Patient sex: F
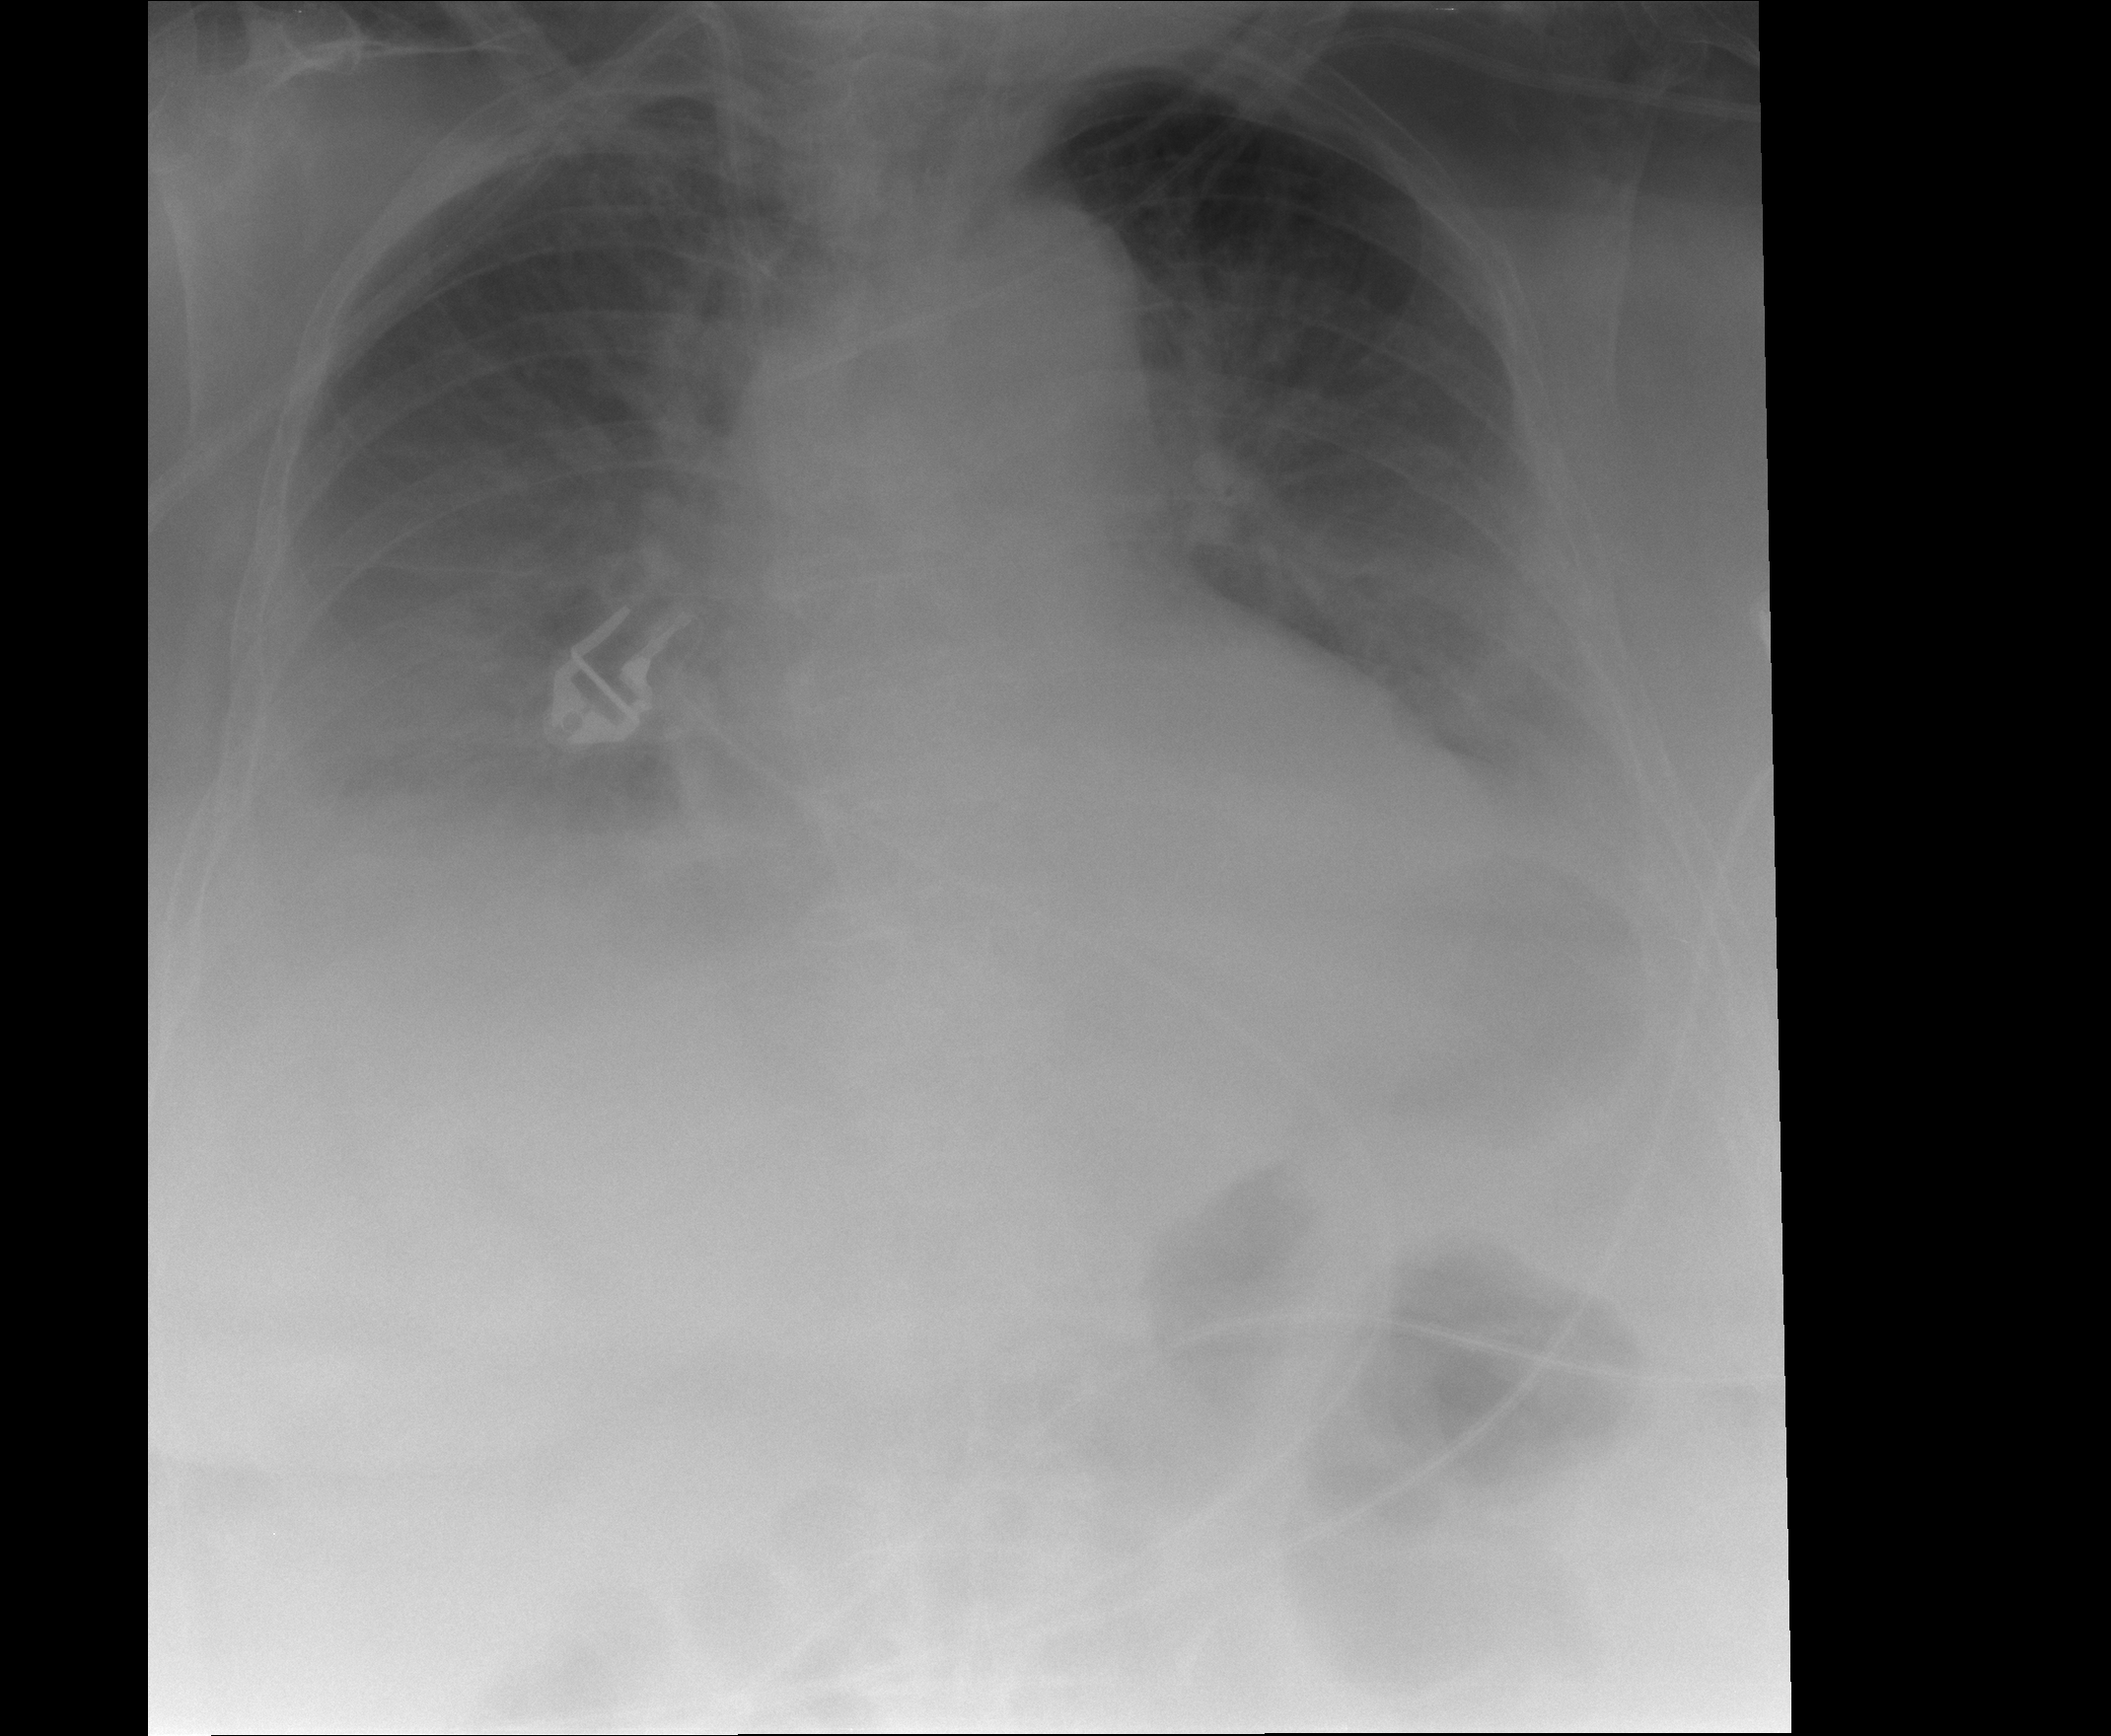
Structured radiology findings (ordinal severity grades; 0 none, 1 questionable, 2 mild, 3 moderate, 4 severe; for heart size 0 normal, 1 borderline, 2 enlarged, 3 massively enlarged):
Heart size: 2
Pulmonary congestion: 2
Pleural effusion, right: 3
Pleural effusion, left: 3
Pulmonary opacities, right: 0
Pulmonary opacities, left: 0
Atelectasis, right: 2
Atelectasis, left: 2